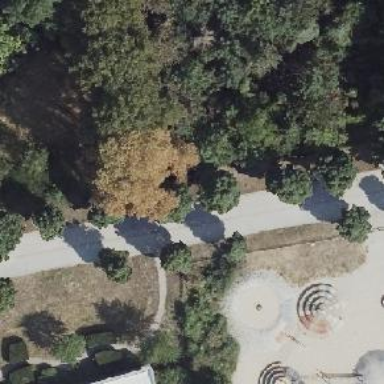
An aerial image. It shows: Park with broadleaved deciduous trees.